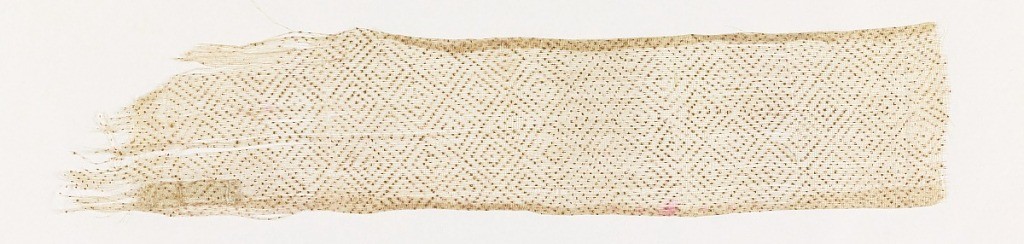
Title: Fragment
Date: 17th–18th century
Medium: silk Technique: printed or pounced on plain weave, gold powder on gum or wax base
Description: Strip of very fine sheer undyed silk plain weave with small-scale all-over design of diamonds within diamonds in diamond trellis, all drawn in line of gold dots.